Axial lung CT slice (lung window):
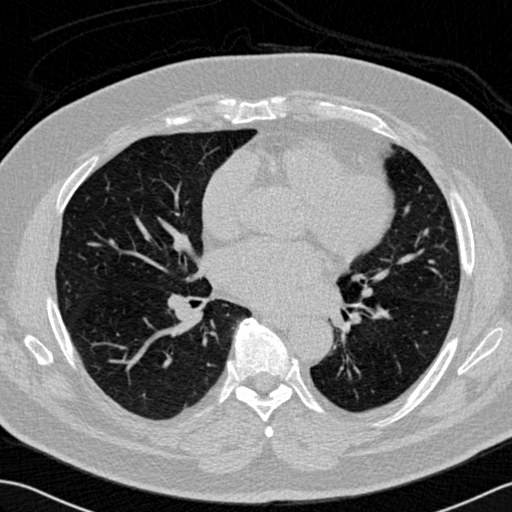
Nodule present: no